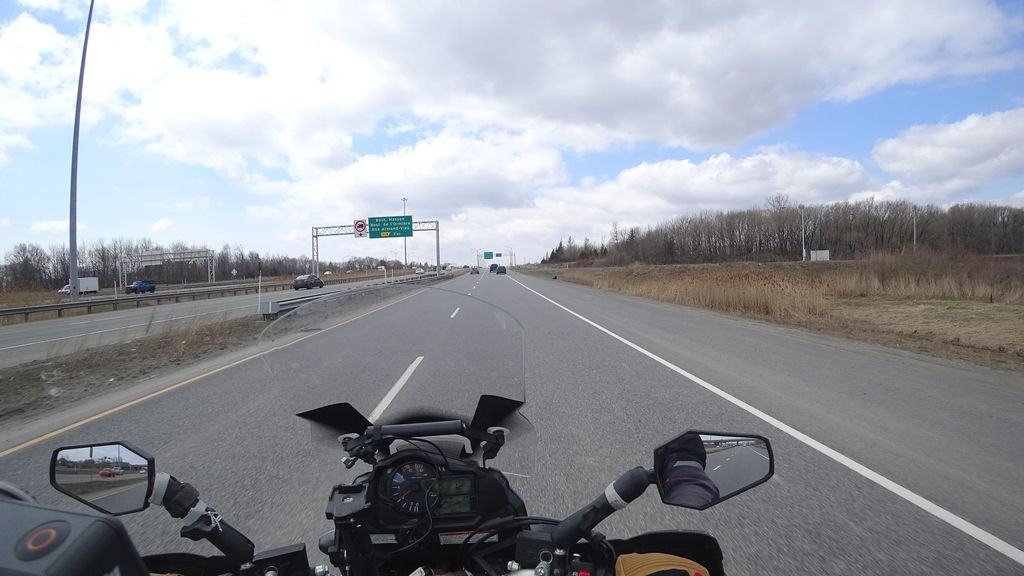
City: quebec_city